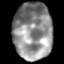
Tissue: lung
Cell type: Others
Senescence score: 0.2343
Nuclear area (px): 2172
Mean DAPI intensity: 140.806